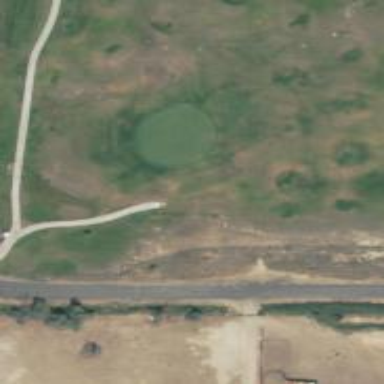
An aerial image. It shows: View of golf hole.